Question: ## 1. The Goal
I am working on a highly dynamic, extensible block/inline-block level element-style. It'll look like this:

## 2. What I Actually Need
Advice on choosing from amongst my options, basically. What approach is most compatible with cross-browser friendliness & extensibility as primary concerns?
I'm using SASS to render my CSS, so the '<style>' element in my example(s) is pseudocode. I want to be able to dynamically control the following with a well-defined class heirarchy:
- - - <URL>- - -
## 3. Things I've tried
This is no good; I'd have to make too many and can't control the angle of the point as it is stretched across heights.
This is what I expect I'll have to do.
'''
<!-- the HTML -->
<div class="arrow-label">
<h4 class="expand"><?php echo $label-text;?></h4>
<a href="#" class="triangle right-facing"></a>
</div>
<style>
div.arrow-label {
h4 {
display:inline-block;
background-color: $arrow-label-background-color;
}
.triangle { background-color: $arrow-label-background-color; }
}
.triangle {
width:0;
height:0;
display:inline-block;
margin:0;
border-style: solid;
transition: border-color 300ms ease-out;
// I have removed transitional selectors (ie. :hover) below for brevity's sake
&.up-facing {
border-width: 0 rem-calc(12px) rem-calc(15px) rem-calc(12px);
border-color: transparent transparent $triangle-color transparent;
}
// rinse/repeat for .left-facing, .right-facing, .bottom-facing
&.disabled {
transition:none;
color: $triangle-disabled-color;
}
&.inherited-transition { transition: inherit}
}
</style>
'''
So I'll just confess that I only loosely understand how to harness what I know is the very powerful potential of SVG, here. I've generated this SVG in Illustrator, though I think that probably it needs to be modified in order to be as extensible as I'd like:
'''
<?xml version="1.0" encoding="utf-8"?>
<!DOCTYPE svg PUBLIC "-//W3C//DTD SVG 1.1//EN" "http://www.w3.org/Graphics/SVG/1.1/DTD/svg11.dtd">
<svg version="1.1" id="Layer_1" xmlns="http://www.w3.org/2000/svg" xmlns:xlink="http://www.w3.org/1999/xlink" x="0px" y="0px"
width="635.436px" height="156.041px" viewBox="0 0 635.436 156.041" enable-background="new 0 0 635.436 156.041"
xml:space="preserve">
<polygon fill="#333333" points="576.576,155.254 635.436,78.02 576.576,0.787 576.576,0 575.976,0 575.976,0 575.976,0 0,0
0,156.041 576.576,156.041 "/>
</svg>
'''
But don't reeeeeally understand how to use it; I gather, for example, that I cannot achieve my ends if I use it as the 'background-image' property argument of an element that otherwise contains the text; but neither do I get how this is done on the fly via CSS.
## UPDATE
A comment requested the compiled CSS, here it is; I haven't checked the colors, I expect they are nonsensical at the moment, but otherwise I think this covers it:
'''
/* The element itself */
div.arrow-label h4 {
display: inline-block;
background-color: #323232;
}
/* the code I use to make triangles, and in this case, would be capping the element with
note that, as per the standard, 1rem = 16px here */
.triangle {
width: 0;
height: 0;
display: inline-block;
margin: 0;
border-style: solid;
transition: border-color 300ms ease-out;
}
.triangle.up-facing {
border-width: 0 0.75rem 0.9375rem 0.75rem;
border-color: transparent transparent #ff5555 transparent;
}
.triangle.up-facing:hover {
border-color: transparent transparent #ffa1a1 transparent;
}
.triangle.up-facing:active {
border-color: transparent transparent #683939 transparent;
}
.triangle.down-facing {
border-width: 0.9375rem 0.75rem 0 0.75rem;
border-color: #ff5555 transparent transparent transparent;
}
.triangle.down-facing:hover {
border-color: #ffa1a1 transparent transparent transparent;
}
.triangle.down-facing:active {
border-color: #bb0000 transparent transparent transparent;
}
.triangle.right-facing {
border-width: 0.75rem 0 0.75rem 0.9375rem;
border-color: transparent transparent transparent #ff5555;
}
.triangle.right-facing:hover {
border-color: transparent transparent transparent #ffa1a1;
}
.triangle.right-facing:active {
border-color: transparent transparent transparent #683939;
}
.triangle.left-facing {
border-width: 0.75rem 0.9375rem 0.75rem 0;
border-color: transparent #ff5555 transparent transparent;
}
.triangle.left-facing:hover {
border-color: transparent #ffa1a1 transparent transparent;
}
.triangle.left-facing:active {
border-color: transparent #683939 transparent transparent;
}
.triangle.disabled {
transition: none;
color: #ffa1a1;
}
.triangle.inherited-transition {
transition: inherit;
}
'''
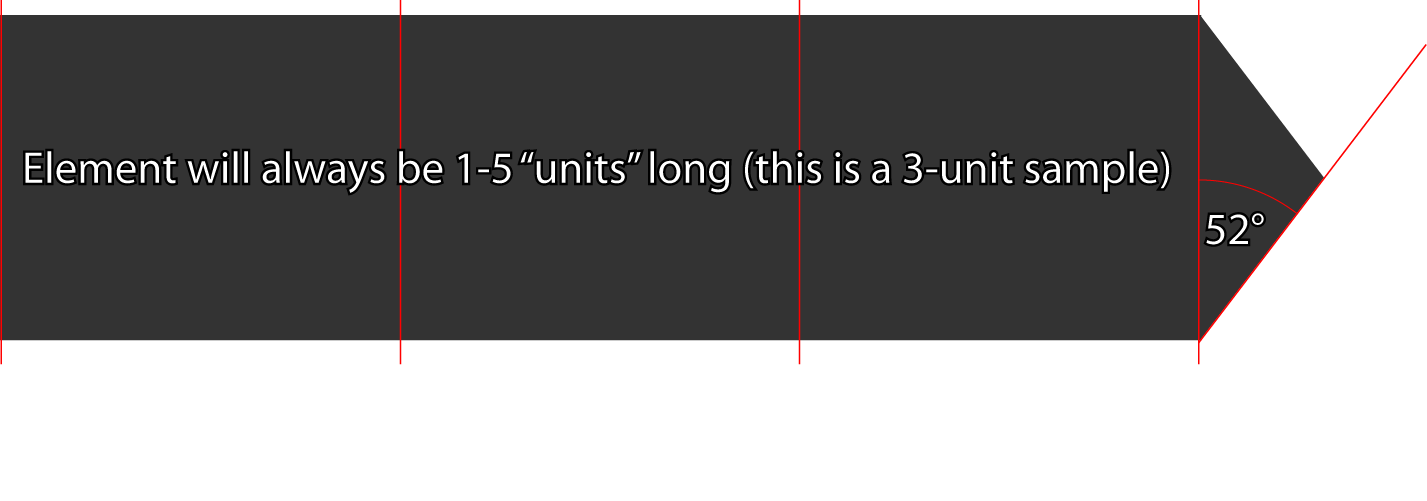
Answer: SVG file (simplified code)
'''
<svg xmlns="http://www.w3.org/2000/svg" viewBox="0 0 500 100" >
<polygon fill="#333" points="0,0 460,0 500,50 460,100 0,100" />
</svg>
'''
CSS file, or embedded with '<style>'
'''
#my_block{
width: 190px;
height: 40px;
background-image: url(../images/arrow.svg);/*change to the svg url*/
background-position: right center;
background-size: auto 100%;
transition: 100ms 200ms ease-out;
}
#my_block:hover{
width: 200px;
transition: 100ms ease-out;
opacity: 0.7;
}
'''
HTML (the div can be an , , ,..)
'''
<div id="my_block"></div>
'''